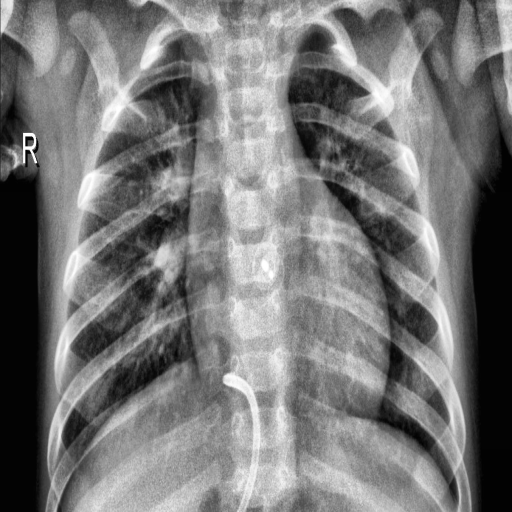
Finding: PNEUMONIA